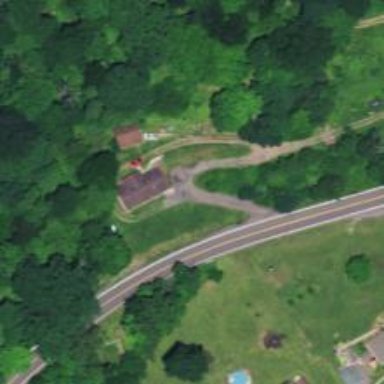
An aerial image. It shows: Driveway.